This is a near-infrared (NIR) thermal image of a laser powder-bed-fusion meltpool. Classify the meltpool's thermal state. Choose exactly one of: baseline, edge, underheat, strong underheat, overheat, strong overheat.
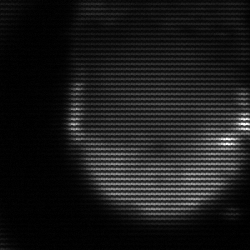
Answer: edge